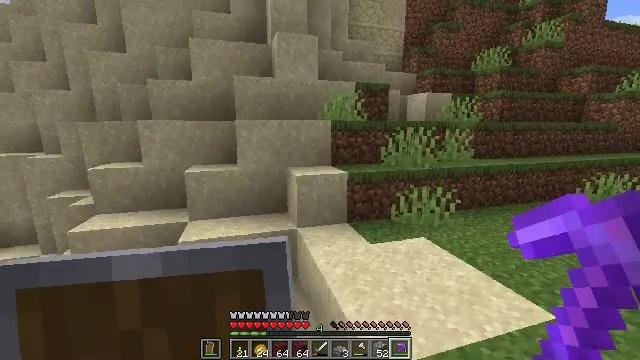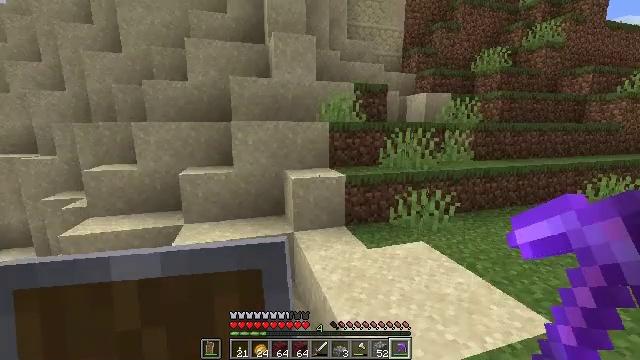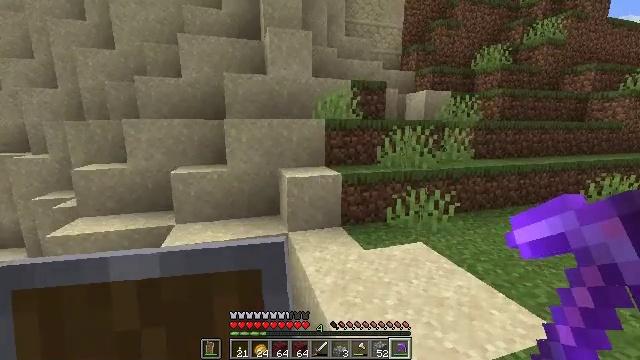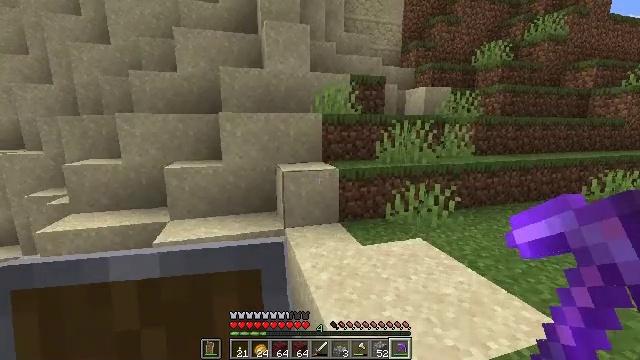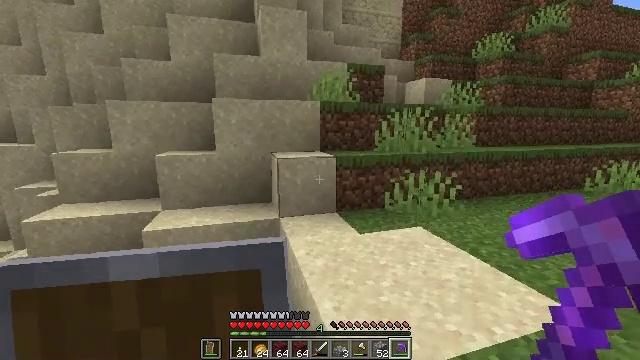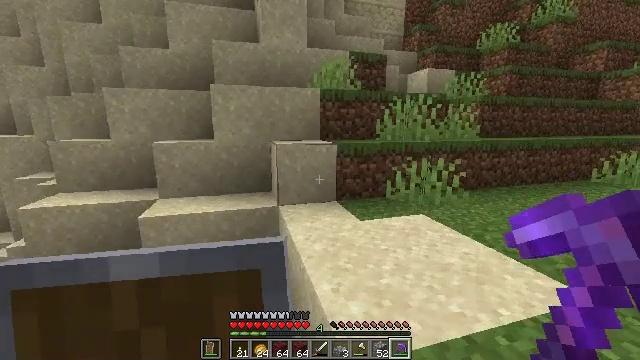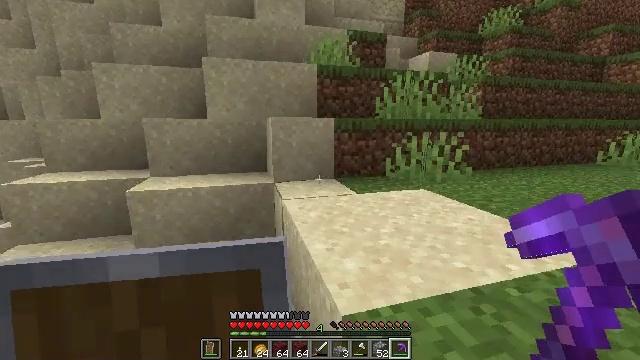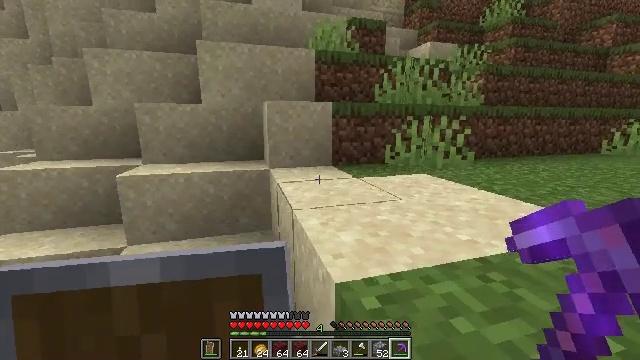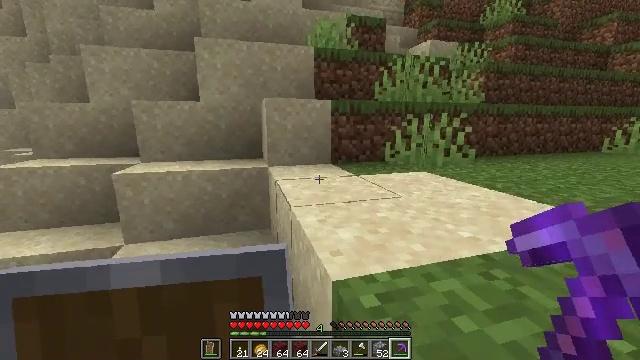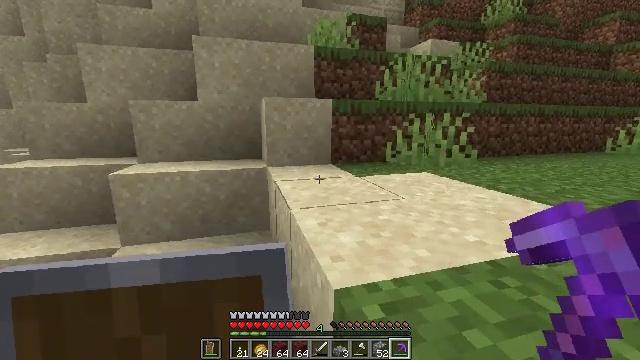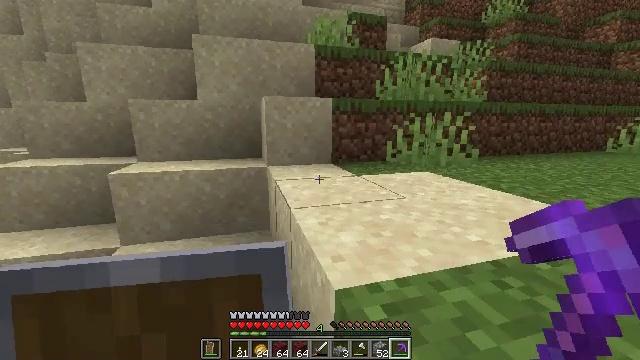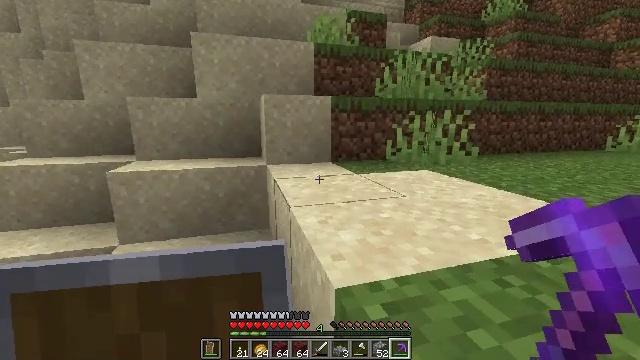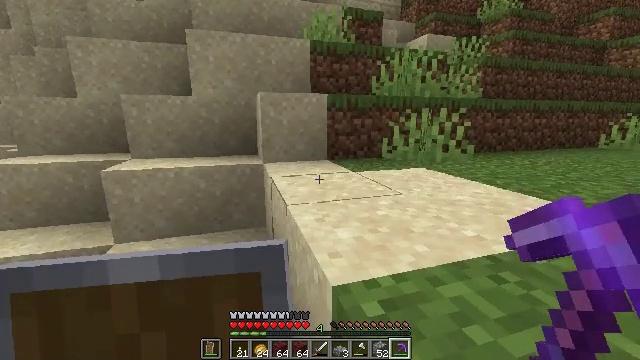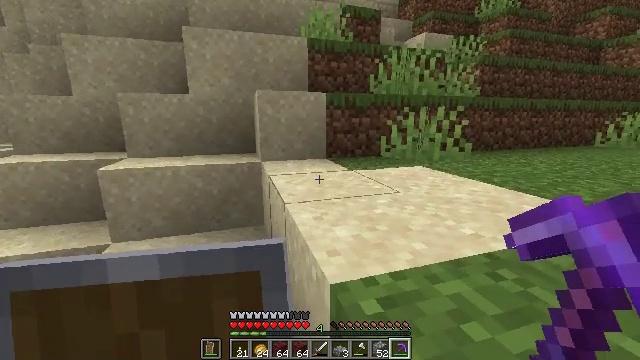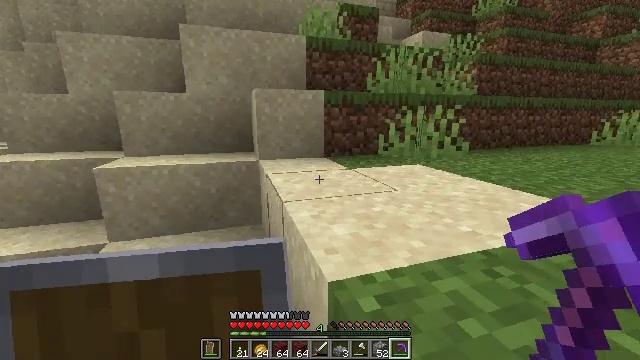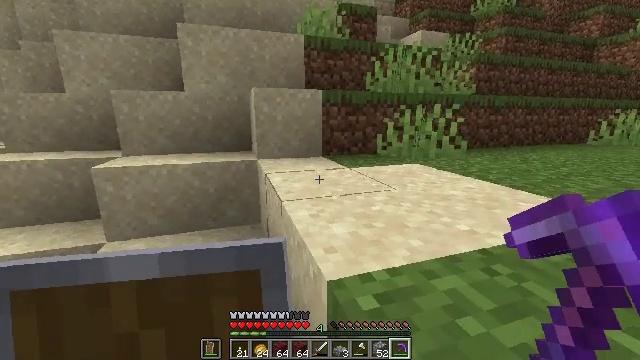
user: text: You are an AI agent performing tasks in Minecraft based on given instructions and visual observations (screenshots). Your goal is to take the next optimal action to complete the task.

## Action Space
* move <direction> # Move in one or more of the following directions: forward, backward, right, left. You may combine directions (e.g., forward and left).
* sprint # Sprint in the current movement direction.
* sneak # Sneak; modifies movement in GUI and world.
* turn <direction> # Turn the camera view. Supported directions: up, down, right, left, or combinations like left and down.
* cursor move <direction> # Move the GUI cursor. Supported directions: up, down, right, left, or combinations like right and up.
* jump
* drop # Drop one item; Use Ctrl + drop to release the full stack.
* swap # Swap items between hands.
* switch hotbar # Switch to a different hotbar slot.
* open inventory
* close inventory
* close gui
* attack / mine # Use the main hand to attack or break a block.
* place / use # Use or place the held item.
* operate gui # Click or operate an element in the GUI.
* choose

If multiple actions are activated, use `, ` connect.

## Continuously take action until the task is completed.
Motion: motion action
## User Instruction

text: craft item air
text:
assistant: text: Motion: no_op
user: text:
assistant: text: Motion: no_op
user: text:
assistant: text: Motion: no_op
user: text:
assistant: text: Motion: no_op
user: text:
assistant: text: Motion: no_op
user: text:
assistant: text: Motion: no_op
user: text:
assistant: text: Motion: no_op
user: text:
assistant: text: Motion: no_op
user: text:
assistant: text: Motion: no_op
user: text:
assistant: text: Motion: no_op
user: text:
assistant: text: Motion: no_op
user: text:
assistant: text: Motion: no_op
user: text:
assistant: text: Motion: no_op
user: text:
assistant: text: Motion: no_op
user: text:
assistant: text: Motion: no_op
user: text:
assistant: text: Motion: no_op
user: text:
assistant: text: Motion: turn right
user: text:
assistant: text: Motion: turn right and up
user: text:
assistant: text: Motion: turn right and up
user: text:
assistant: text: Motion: turn right and down
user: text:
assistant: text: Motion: turn right
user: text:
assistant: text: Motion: turn up
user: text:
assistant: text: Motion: no_op
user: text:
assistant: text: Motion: no_op
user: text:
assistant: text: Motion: no_op
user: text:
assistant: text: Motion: jump
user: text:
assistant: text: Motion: move forward, jump
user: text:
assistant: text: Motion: move forward, jump
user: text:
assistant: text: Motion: move forward, jump
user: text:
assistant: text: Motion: move forward, turn right and up, jump